Field crop: maize
Growth stage: 2
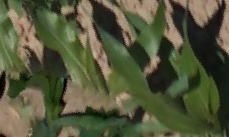
Species: maize